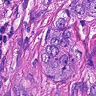
Metastatic tissue present: yes